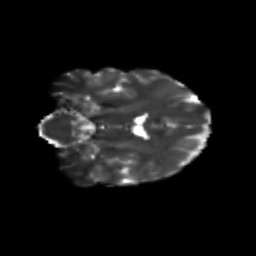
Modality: T2w
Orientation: coronal
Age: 26
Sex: female
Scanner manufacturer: siemens
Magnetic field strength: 3 T
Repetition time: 3.5 s
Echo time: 0.113 s